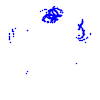
Particle: kaon